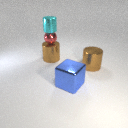
small red metal sphere below small cyan metal cylinder